Question: I'm displaying a list of links for voting, similar to <URL>. I want the following layout for each link:

The gray boxes highlight the four divs for each link listed.
I could define the width of the rank and arrow divs (the two little boxes), of course, and then indent the other text div accordingly. But this implementation has some downsides relative to my specific needs -- which I won't go into -- and more importantly, I just feel like there should be a more elegant way to achieve this. Something like a clear bottom for the rank and arrow divs, or maybe a property of the link headline div that tells the following div to appear directly below it.
Any ideas?
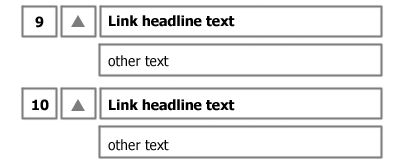
Answer: I'd go for a combination of the answers given by @Adam and @Czechnology, and use a list to display the content, and put the 'Link headline text' and 'other text' boxes into a single parent div. Like so:
'''
<ol class="headlines">
<li class="news-item">
<div class="rank">9</div>
<div class="arrow"><img src="arrow.png" /></div>
<div class="content">
<h2><a href="foo.html">Link headline text</a></h2>
<div class="additional-content">other text</div>
</div>
</li>
<li class="news-item">
<div class="rank">10</div>
<div class="arrow"><img src="arrow.png" /></div>
<div class="content">
<h2><a href="foo.html">Link headline text</a></h2>
<div class="additional-content">other text</div>
</div>
</li>
</ol>
'''
'''
ol.headlines {
display:block;
list-style-type:none;
list-style-position:outside;
margin:0;
padding:0;
}
div {
border:1px solid #00F;
}
ol.headlines .rank, ol.headlines .arrow, ol.headlines .content {
float:left;
}
.news-item {
clear:left;
}
ol.headlines h2,
ol.headlines .additional-content {
display:block;
}
'''
You can find a sample of this here: <URL>
Note that you'll need to alter the CSS to your needs with regards to the size of the divs and such.